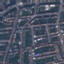
Land use / land cover class: Residential